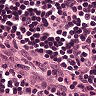
Metastatic tissue present: no